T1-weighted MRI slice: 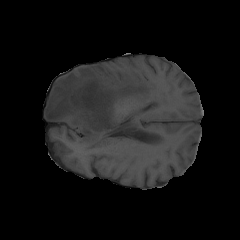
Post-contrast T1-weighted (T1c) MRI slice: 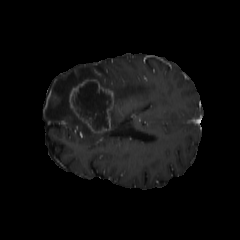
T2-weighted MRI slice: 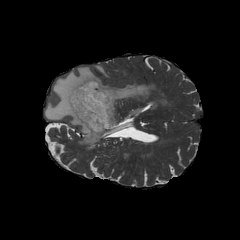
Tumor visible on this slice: yes